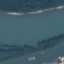
Land use / land cover class: River